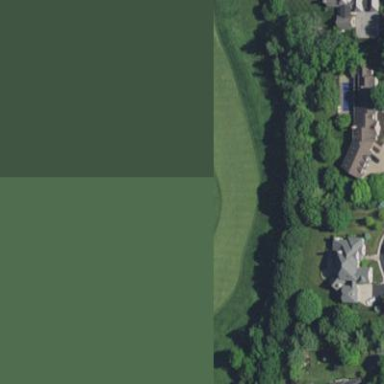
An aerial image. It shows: Golf fairway surrounded by grass.